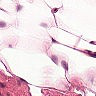
Metastatic tissue present: no